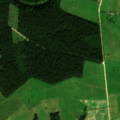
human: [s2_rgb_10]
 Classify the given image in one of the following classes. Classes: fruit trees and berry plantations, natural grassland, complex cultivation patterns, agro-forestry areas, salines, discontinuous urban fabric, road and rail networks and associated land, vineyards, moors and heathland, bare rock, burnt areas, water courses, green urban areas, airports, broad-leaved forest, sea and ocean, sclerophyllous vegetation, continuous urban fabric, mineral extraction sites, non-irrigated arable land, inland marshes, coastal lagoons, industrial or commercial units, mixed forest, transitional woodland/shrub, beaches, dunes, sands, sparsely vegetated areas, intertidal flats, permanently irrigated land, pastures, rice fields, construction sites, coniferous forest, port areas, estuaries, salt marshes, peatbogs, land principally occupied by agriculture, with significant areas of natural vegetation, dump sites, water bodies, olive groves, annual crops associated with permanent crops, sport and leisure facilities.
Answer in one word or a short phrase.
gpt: non-irrigated arable land, pastures, complex cultivation patterns, land principally occupied by agriculture, with significant areas of natural vegetation, coniferous forest